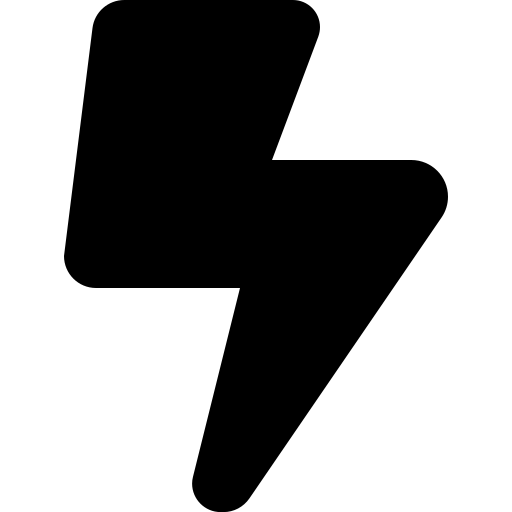
Tags: icon, FontAwesome, fa-icon, solid, bolt, lightning